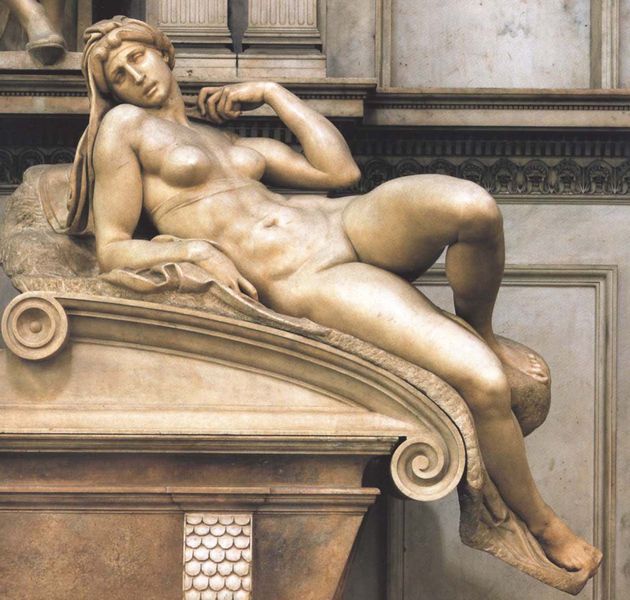
Titel: Grabmal des Herzogs Lorenzo de Medici in der Medici-Kapelle
Künstler: Michelangelo
Standort: Florenz, S. Lorenzo (EU - I - Toskana)
Schlagwörter: akt, kopf, nackt, braun, busen, frau, marmor, nacht, schleier, gesicht, stein, figur, gold, haare, renaissance, skulptur, beine, brüste, schlafende, italien, tag, dekor, bauch, bronze, plastik, liegend, oberschenkel, scham, liegende, voluten, schmerz, gräber, florenz, venus, volute, gelblich, liegt, bräunlich, bronzestatue, medici, michelangelo, sarkophag, grabkapelle, san lorenzo, frau nackt, santa maria novella